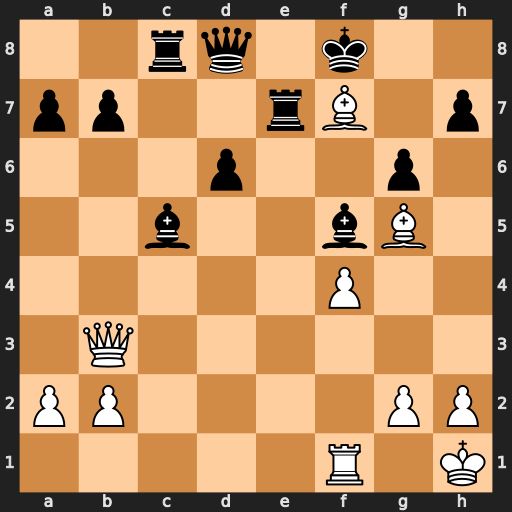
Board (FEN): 2rq1k2/pp2rB1p/3p2p1/2b2bB1/5P2/1Q6/PP4PP/5R1K
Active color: w
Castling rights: -
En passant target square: -
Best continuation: Bh6#